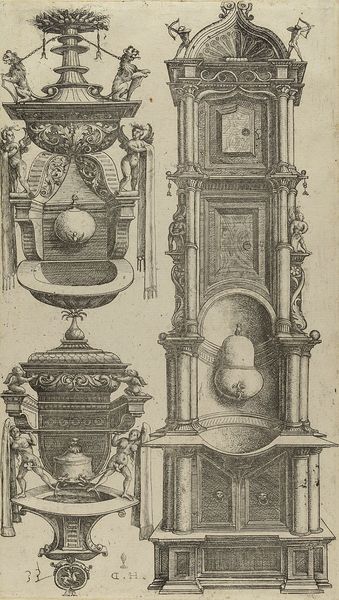
Titel: Lavabo
Künstler: Daniel Hopfer
Standort: Hamburg
Institution: Museum für Kunst und Gewerbe Hamburg
Schlagwörter: wasser, weiß, schwarz, zeichnung, muster, architektur, figur, blatt, renaissance, brunnen, affe, engel, engelchen, skulptur, papier, bogen, grafik, graphik, stube, bronze, plastik, fotografie, photographie, birne, becken, druck, druckgraphik, druckgrafik, radierung, stich, wasserhahn, löwe, hahn, musterbuch, vorlage, amor, putten, kupferstich, pfeil, amoretten, affen, bauwerk, waschbecken, vorlagenbuch, rankenwerk, aquamanile, rankenornament, bildhauerkunst, amoren, gerippt, privathaushalt, lavabo, reproduktionen, druckerzeugnisse, mögel, denkmäler, türme, ornamentstich, vorlageblätter, wasseranschluss